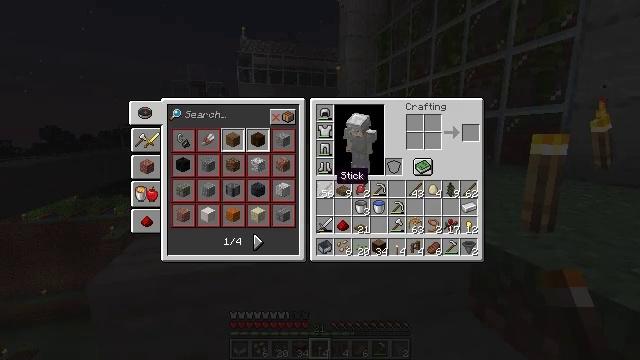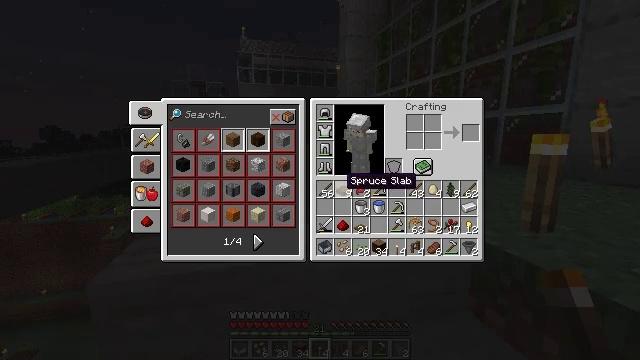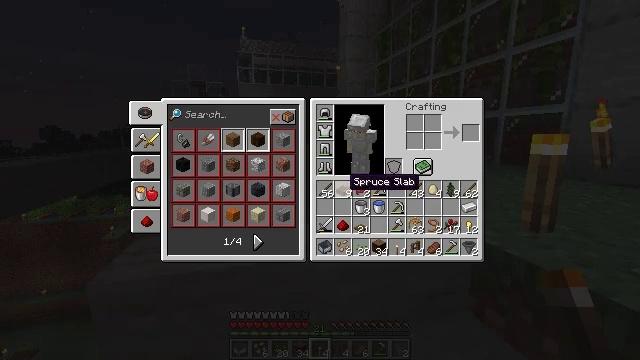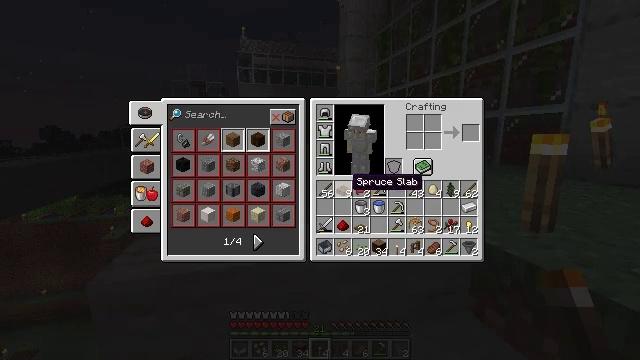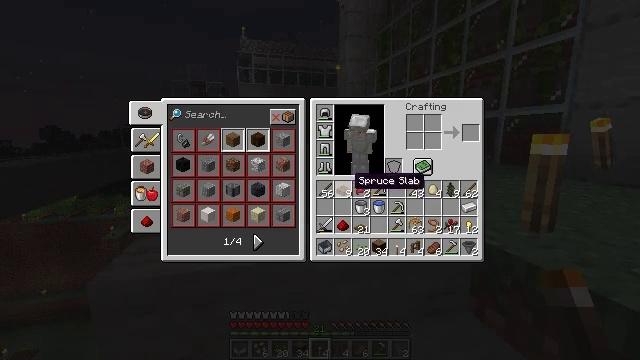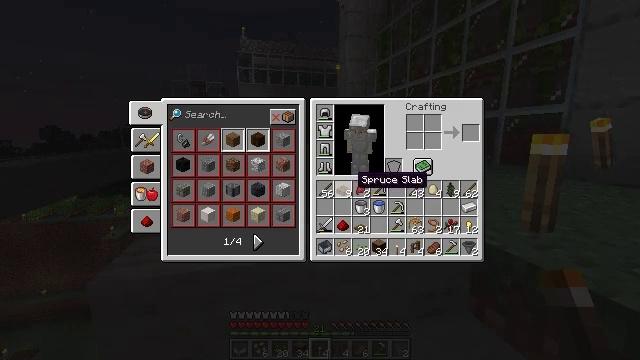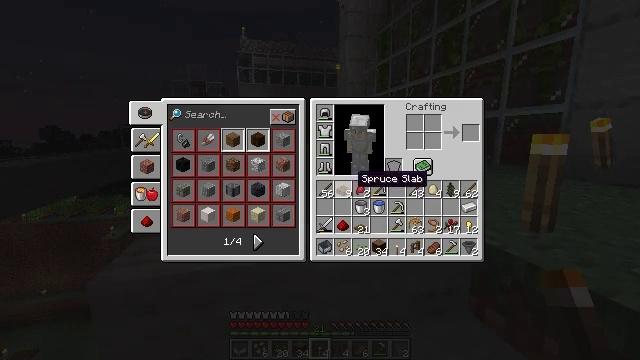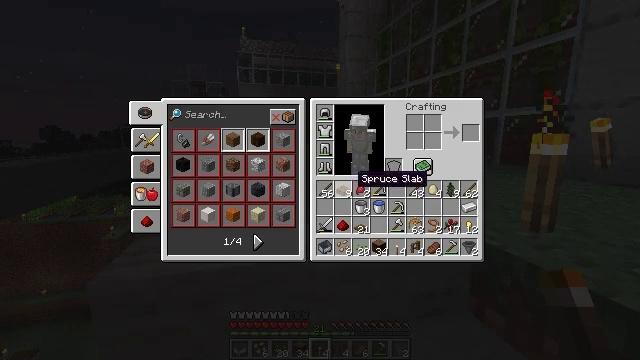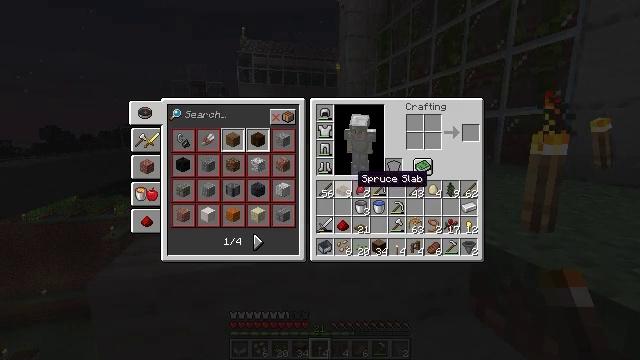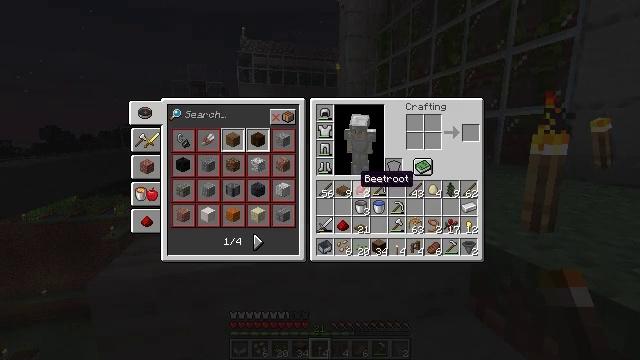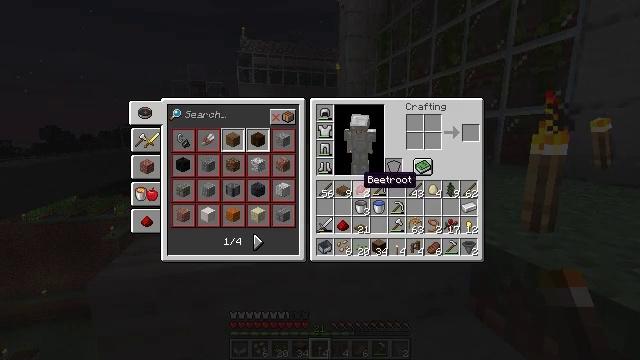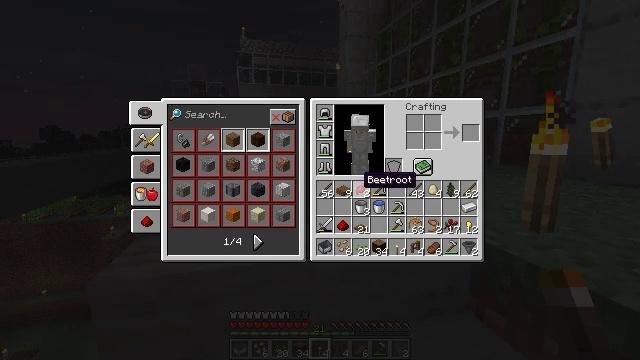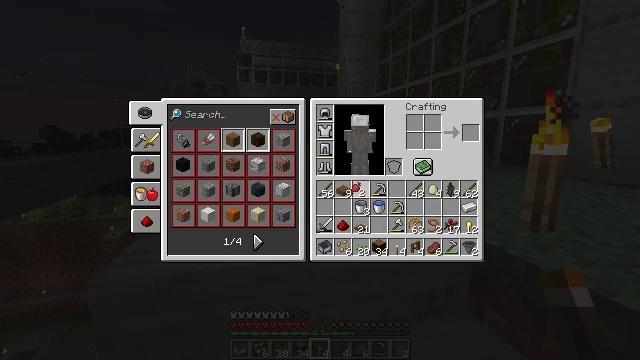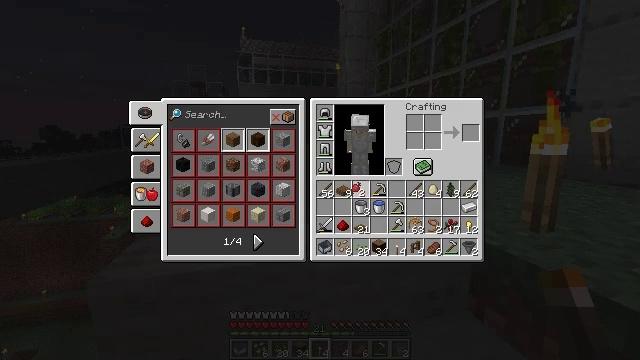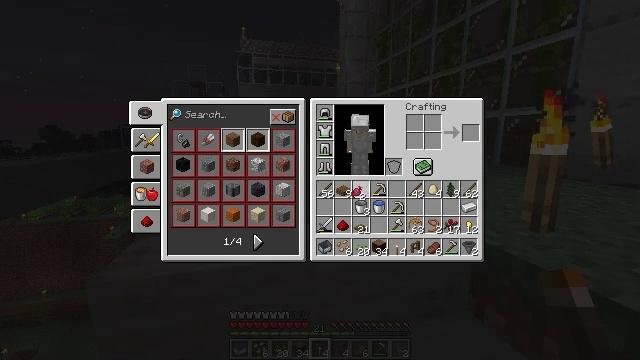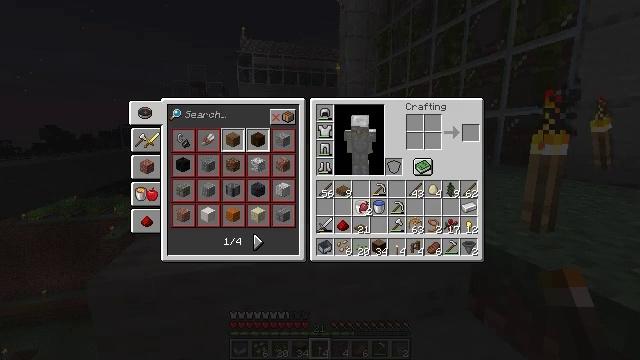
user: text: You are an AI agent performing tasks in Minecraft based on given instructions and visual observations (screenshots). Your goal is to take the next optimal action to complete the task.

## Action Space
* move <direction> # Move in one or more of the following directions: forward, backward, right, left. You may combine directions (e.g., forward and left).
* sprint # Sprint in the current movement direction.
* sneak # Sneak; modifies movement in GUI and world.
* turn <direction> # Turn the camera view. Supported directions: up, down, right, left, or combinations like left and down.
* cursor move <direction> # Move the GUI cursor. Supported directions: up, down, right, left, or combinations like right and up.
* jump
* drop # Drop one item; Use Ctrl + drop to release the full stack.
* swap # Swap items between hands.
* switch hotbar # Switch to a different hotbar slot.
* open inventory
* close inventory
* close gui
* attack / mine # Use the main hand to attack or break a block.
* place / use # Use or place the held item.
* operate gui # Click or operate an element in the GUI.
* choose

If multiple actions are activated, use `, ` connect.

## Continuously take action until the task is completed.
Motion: motion action
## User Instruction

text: Pull up beetroots from the soil.
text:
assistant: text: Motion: turn right
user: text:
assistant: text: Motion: no_op
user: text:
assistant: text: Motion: no_op
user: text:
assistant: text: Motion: no_op
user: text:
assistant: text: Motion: no_op
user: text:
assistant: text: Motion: no_op
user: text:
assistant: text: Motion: no_op
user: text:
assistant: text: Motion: no_op
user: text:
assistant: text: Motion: no_op
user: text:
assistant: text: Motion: no_op
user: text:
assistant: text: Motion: no_op
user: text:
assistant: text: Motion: attack / mine
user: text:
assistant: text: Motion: attack / mine
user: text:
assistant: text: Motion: attack / mine
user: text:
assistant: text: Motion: turn down
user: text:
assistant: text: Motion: turn down
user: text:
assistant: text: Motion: turn down
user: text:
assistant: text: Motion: turn down
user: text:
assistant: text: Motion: no_op
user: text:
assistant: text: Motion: no_op
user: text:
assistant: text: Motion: no_op
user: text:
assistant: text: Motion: no_op
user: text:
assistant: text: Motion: no_op
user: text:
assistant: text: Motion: no_op
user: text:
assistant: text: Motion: no_op
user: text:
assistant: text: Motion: attack / mine
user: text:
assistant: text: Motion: attack / mine
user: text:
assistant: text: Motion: attack / mine
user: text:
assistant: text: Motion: no_op
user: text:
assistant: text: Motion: no_op